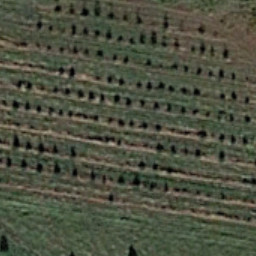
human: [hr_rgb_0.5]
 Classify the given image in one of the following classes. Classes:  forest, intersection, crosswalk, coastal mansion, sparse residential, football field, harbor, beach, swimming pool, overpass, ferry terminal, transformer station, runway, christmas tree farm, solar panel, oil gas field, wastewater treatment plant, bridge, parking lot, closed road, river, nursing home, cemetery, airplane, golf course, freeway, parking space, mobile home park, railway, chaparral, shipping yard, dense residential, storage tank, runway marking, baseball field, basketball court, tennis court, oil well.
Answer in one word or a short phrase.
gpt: christmas tree farm